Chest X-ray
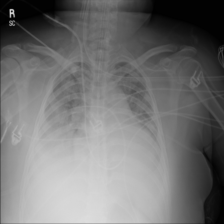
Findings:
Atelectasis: negative
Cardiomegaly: negative
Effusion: positive
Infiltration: positive
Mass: negative
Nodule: negative
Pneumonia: negative
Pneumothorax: negative
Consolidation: negative
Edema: negative
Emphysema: negative
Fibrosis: negative
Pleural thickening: negative
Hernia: negative